【题型】解答题　【知识点】平面几何　【难度】medium
如图，在等腰 $\triangle ABC$ 中，$AB = AC$，$D$、$E$ 分别是 $BC$、$AC$ 上的点，满足 $\angle ADE = \angle B$。\\

(1) 若 $CD^2 = CE \cdot CA$，求证 $AD \perp BC$；\\

(2) 若 $AB = 6$，$CE = 2$，求 $AD$ 的长；\\

(3) 过 $A$ 作 $BC$ 平行线交 $DE$ 延长线于 $F$，求证：$\dfrac{AD^2}{AB^2} = \dfrac{EF}{FD}$。\\

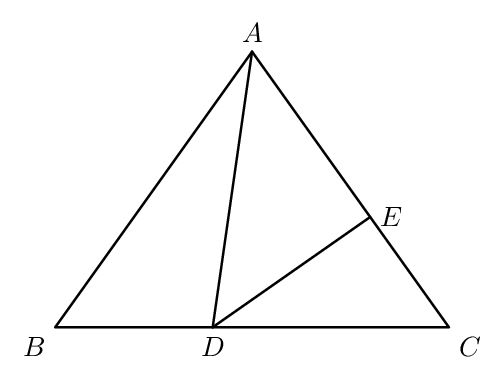
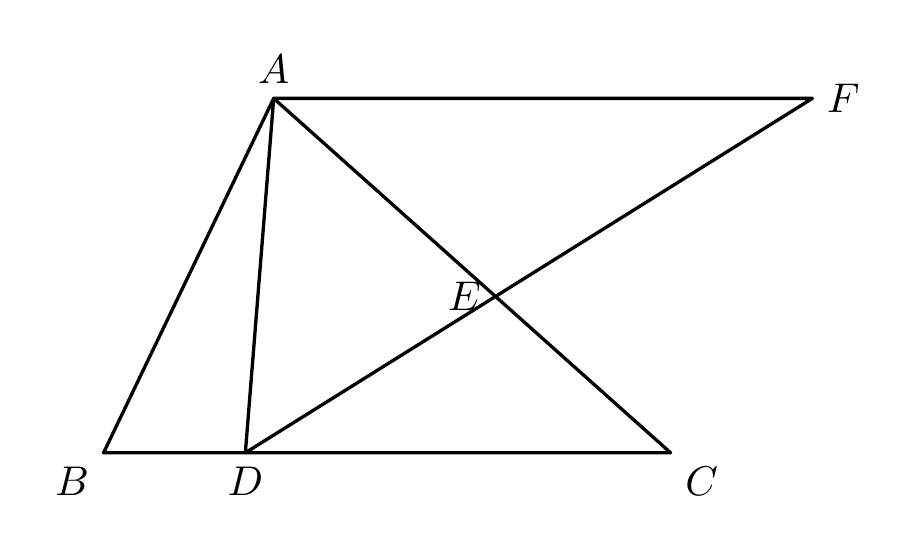
【解答】
【答案】(1) 证明见解析；\\
(2) $AD = 2\sqrt{6}$；\\
(3) 证明见解析。\\

【分析】本题考查了相似三角形的判定和性质，等腰三角形的性质、比例的性质，熟练掌握相似三角形的判定和性质是解题的关键。\\

$^{\textcircled{1}}$ 先证明 $\triangle ACD \sim \triangle DCE$，得到 $\angle CAD = \angle CDE$，再由 $\angle ADE = \angle B$ 得到 $\angle BAD = \angle CAD$，根据三线合一即可求证；\\

$^{\textcircled{2}}$ 证明 $\triangle DAE \sim \triangle CAD$ 即可求解；\\

$^{\textcircled{3}}$ 由 $\triangle DAE \sim \triangle CAD$ 得到 $AD^2 = AB \cdot AE$，由 $\triangle CED \sim \triangle AEF$ 得到 $\dfrac{AC}{AE} = \dfrac{FD}{EF}$，$AE = \dfrac{AC \cdot EF}{FD}$，代入转化即可求证；\\

【详解】（1）证明：\\
$\because CD^2 = CE \cdot CA$，\\
$\therefore \dfrac{CD}{CE} = \dfrac{CA}{CD}$，\\
又 $\because \angle C = \angle C$，\\
$\therefore \triangle ACD \sim \triangle DCE$，\\
$\therefore \angle CAD = \angle CDE$，\\
$\because \angle BAD + \angle B = \angle ADC$，$\angle ADE + \angle CDE = \angle ADC$，$\angle ADE = \angle B$，\\
$\therefore \angle BAD = \angle CDE$，\\
$\therefore \angle BAD = \angle CAD$，\\
$\because AB = AC$，\\
$\therefore AD \perp BC$；\\

（2）解：\\
$\because AB = AC$，\\
$\therefore AC = 6$，$\angle B = \angle C$，\\
$\therefore AE = AC - CE = 6 - 2 = 4$，\\
$\because \angle ADE = \angle B$，\\
$\therefore \angle ADE = \angle C$，\\
又 $\because \angle DAE = \angle CAD$，\\
$\therefore \triangle DAE \sim \triangle CAD$，\\
$\therefore \dfrac{AE}{AD} = \dfrac{AD}{AC}$，\\
即 $\dfrac{4}{AD} = \dfrac{AD}{6}$，\\
$\therefore AD = 2\sqrt{6}$；\\

（3）证明：\\
$\because \triangle DAE \sim \triangle CAD$，\\
$\therefore \dfrac{AE}{AD} = \dfrac{AD}{AC}$，\\
即 $AD^2 = AC \cdot AE$，\\
$\because AB = AC$，\\
$\therefore AD^2 = AB \cdot AE$，\\
$\because AF \parallel BC$，\\
$\therefore \triangle CED \sim \triangle AEF$，\\
$\therefore \dfrac{CE}{AE} = \dfrac{ED}{EF}$，\\
$\therefore \dfrac{CE}{AE} + 1 = \dfrac{ED}{EF} + 1$，\\
$\therefore \dfrac{CE + AE}{AE} = \dfrac{ED + EF}{EF}$，\\
即 $\dfrac{AC}{AE} = \dfrac{FD}{EF}$，\\
$\therefore AE = \dfrac{AC \cdot EF}{FD}$，\\
$\therefore AD^2 = AB \cdot AE = AB \cdot \dfrac{AC \cdot EF}{FD} = AB^2 \cdot \dfrac{EF}{FD}$，\\
$\therefore \dfrac{AD^2}{AB^2} = \dfrac{EF}{FD}$。\\